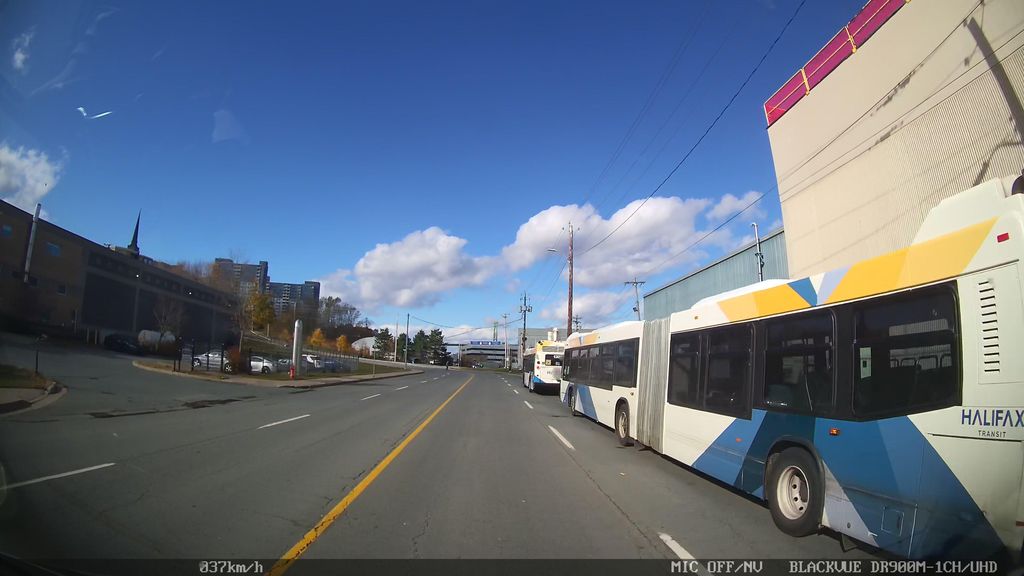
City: halifax